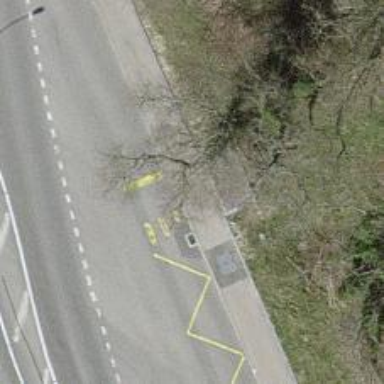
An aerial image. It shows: Bus stop with platform for public transport.